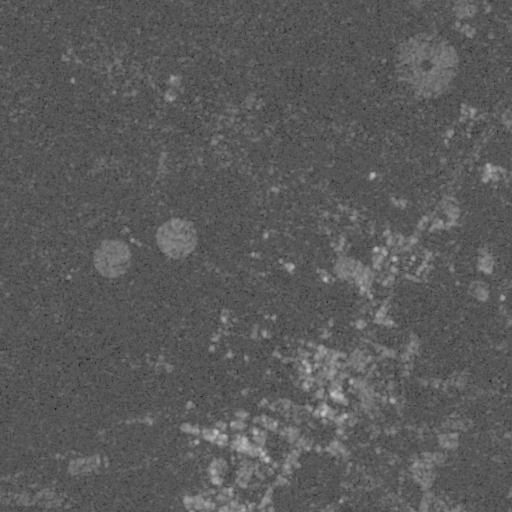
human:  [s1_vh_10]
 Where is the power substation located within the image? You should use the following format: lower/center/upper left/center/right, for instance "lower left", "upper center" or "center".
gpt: The power substation is located in the lower center of the image.
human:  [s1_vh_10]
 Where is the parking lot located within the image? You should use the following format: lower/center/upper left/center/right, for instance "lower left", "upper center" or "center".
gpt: There is no parking lot in the image.

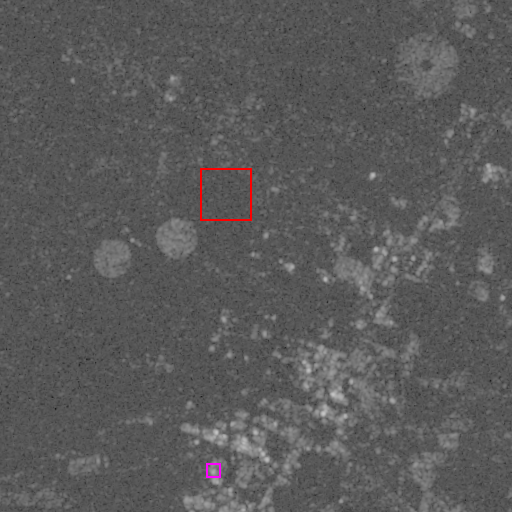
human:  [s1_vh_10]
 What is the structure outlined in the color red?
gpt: The structure outlined in red is a crop field.
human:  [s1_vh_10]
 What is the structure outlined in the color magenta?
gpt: The structure outlined in magenta is a power substation.
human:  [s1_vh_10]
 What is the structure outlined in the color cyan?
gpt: There is no cyan outline.